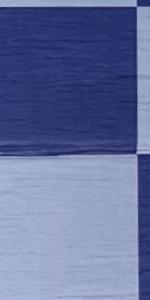
Label: Empty